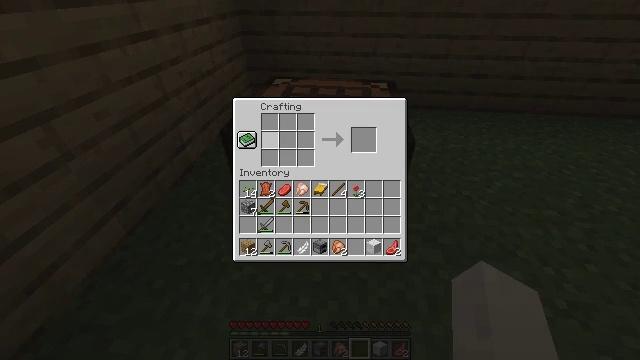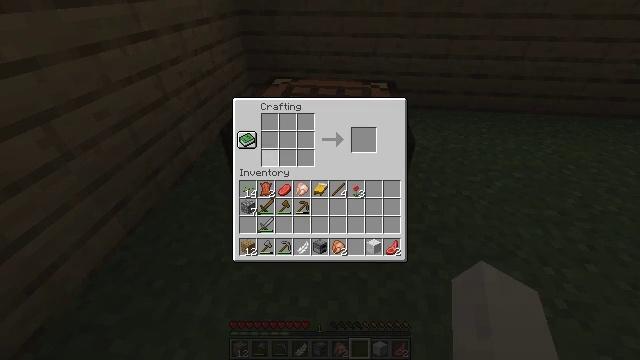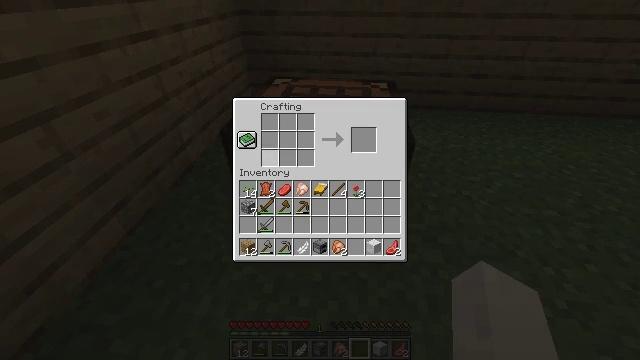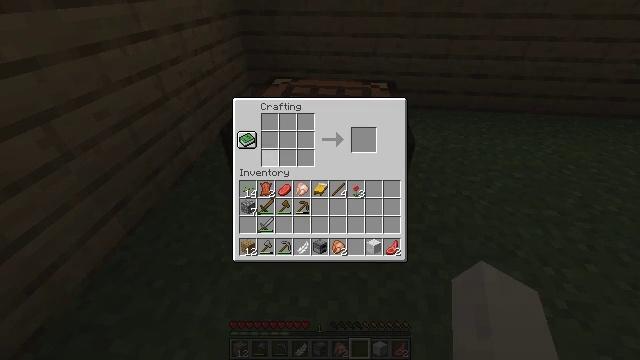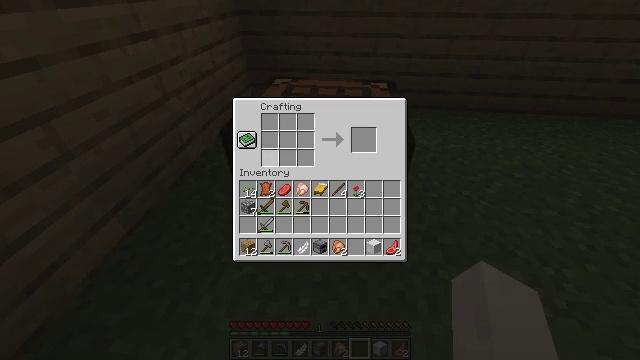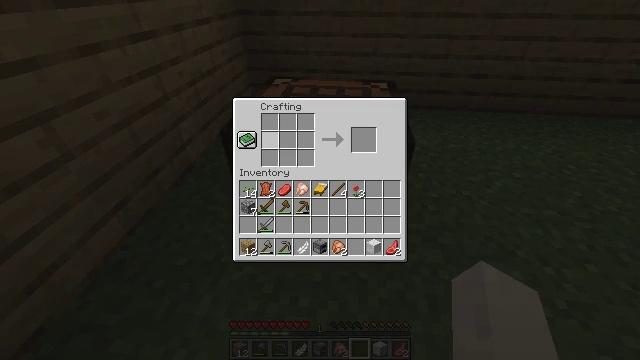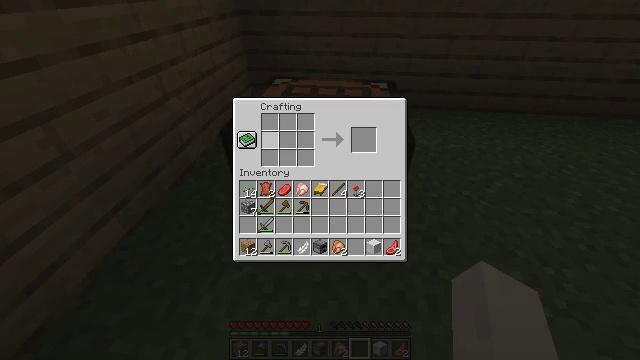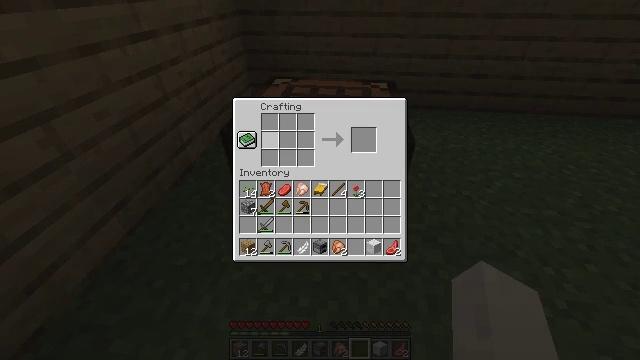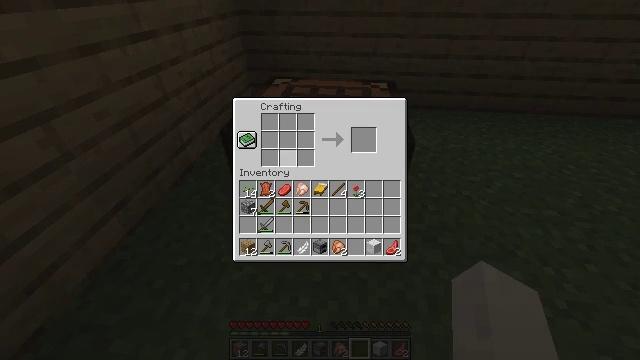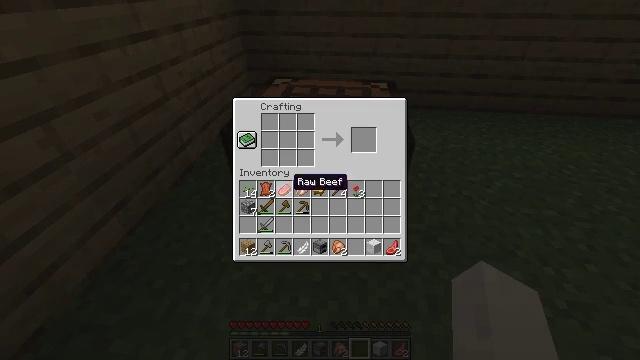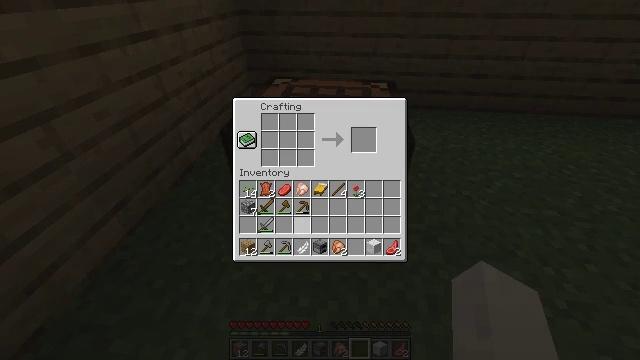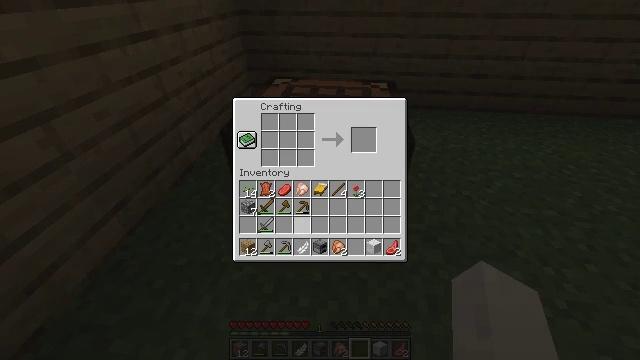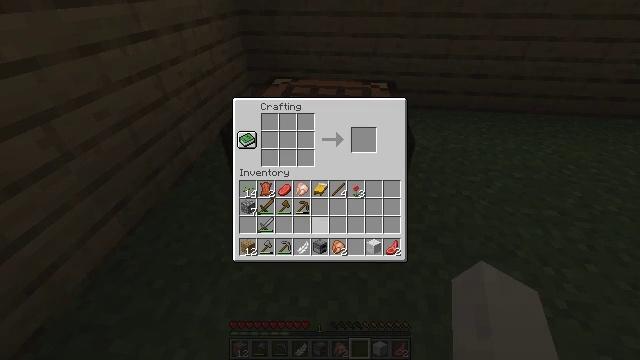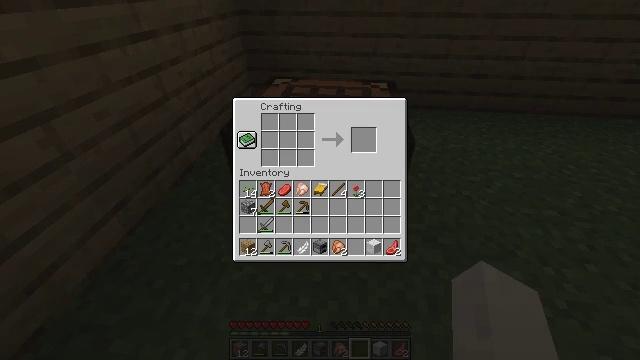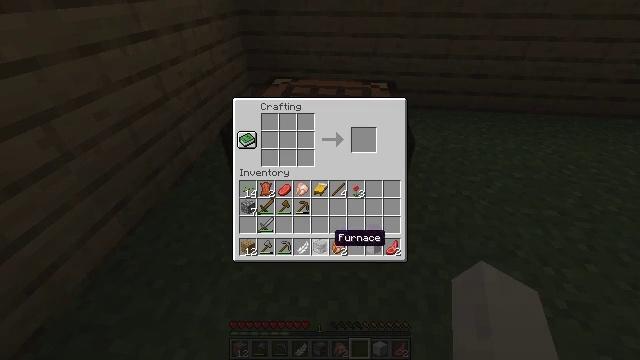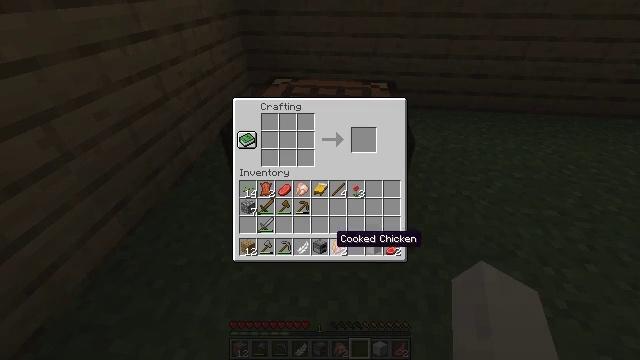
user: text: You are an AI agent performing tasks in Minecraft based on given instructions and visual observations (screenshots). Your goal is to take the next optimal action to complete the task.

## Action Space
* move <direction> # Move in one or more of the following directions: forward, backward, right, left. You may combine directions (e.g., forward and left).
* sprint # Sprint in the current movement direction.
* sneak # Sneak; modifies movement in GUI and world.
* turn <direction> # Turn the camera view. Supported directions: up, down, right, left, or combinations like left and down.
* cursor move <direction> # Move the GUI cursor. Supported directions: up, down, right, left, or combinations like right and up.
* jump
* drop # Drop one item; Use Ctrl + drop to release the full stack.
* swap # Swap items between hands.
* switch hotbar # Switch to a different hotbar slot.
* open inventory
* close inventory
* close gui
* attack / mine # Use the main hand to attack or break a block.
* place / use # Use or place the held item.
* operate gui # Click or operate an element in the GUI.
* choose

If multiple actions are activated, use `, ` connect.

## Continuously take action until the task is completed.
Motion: motion action
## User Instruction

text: Craft an oak door.
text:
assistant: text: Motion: cursor move down
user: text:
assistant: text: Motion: no_op
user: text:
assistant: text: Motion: no_op
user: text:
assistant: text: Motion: no_op
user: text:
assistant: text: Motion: cursor move up
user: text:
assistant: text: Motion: no_op
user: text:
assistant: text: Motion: no_op
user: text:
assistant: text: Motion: cursor move right and down
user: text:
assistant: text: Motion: cursor move down
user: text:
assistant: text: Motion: cursor move right and down
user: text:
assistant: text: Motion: cursor move right
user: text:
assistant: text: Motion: no_op
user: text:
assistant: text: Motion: no_op
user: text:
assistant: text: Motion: cursor move right and down
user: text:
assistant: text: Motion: no_op
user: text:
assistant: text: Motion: no_op
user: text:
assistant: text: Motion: no_op
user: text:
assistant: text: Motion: cursor move right
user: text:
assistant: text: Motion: cursor move right
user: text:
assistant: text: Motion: no_op
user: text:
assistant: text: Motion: cursor move right
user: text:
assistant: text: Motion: no_op
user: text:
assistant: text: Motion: cursor move left
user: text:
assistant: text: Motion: cursor move left
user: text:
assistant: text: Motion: cursor move left
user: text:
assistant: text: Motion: cursor move left
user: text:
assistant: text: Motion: cursor move left
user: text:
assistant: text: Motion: cursor move left
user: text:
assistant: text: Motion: no_op
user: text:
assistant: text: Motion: cursor move left